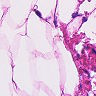
Metastatic tissue present: no